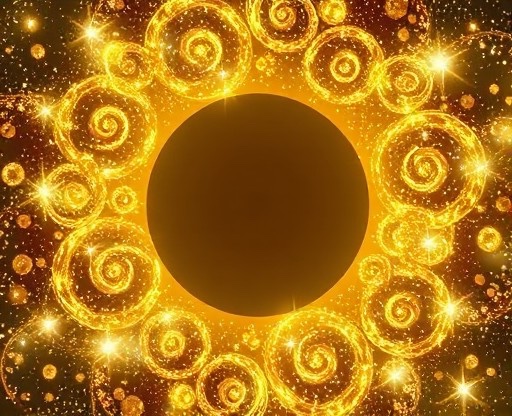
Category: Wedding